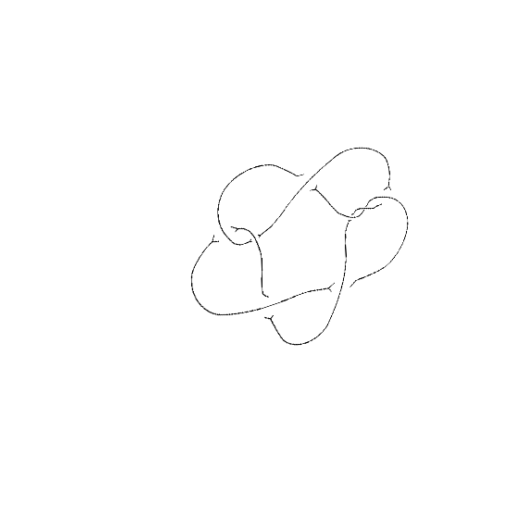
Crossing number: 8